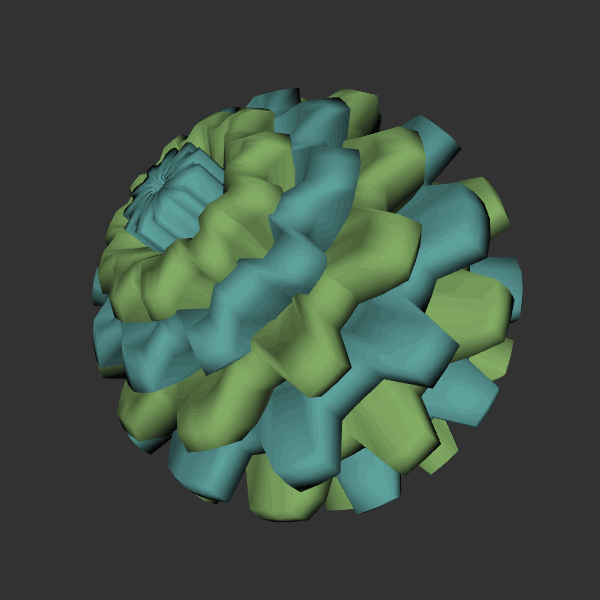
Background: dark